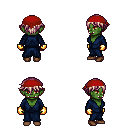
a pixel art fantasy rpg character, female body template, orc, green skin, blue robe, magenta pants, white blonde short bangs hairstyle, red bandana, gold gloves, brown shoes, four views (front, back, left, right), 2x2 character sprite sheet, small pixel art, hard edges, no anti-aliasing